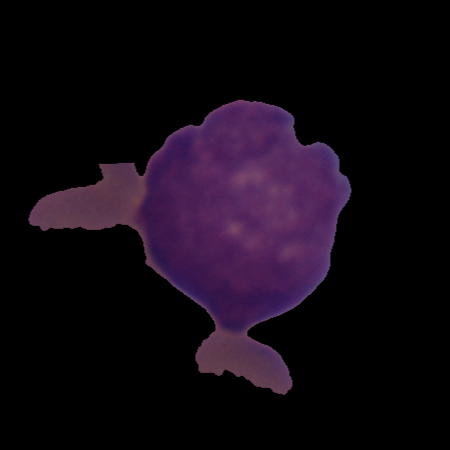
Label: cancer